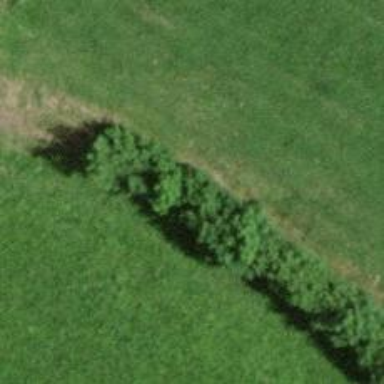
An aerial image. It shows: Hedge barrier.